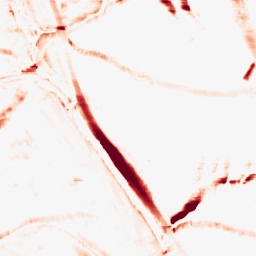
Category: morphological
Decomposition family: morphological_rect
Decomposition parameters: operation: opening
width: 20
height: 10
Upsampling method: bilinear
Upsampling parameters: scale: 2
Upsampling scale: 2